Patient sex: M
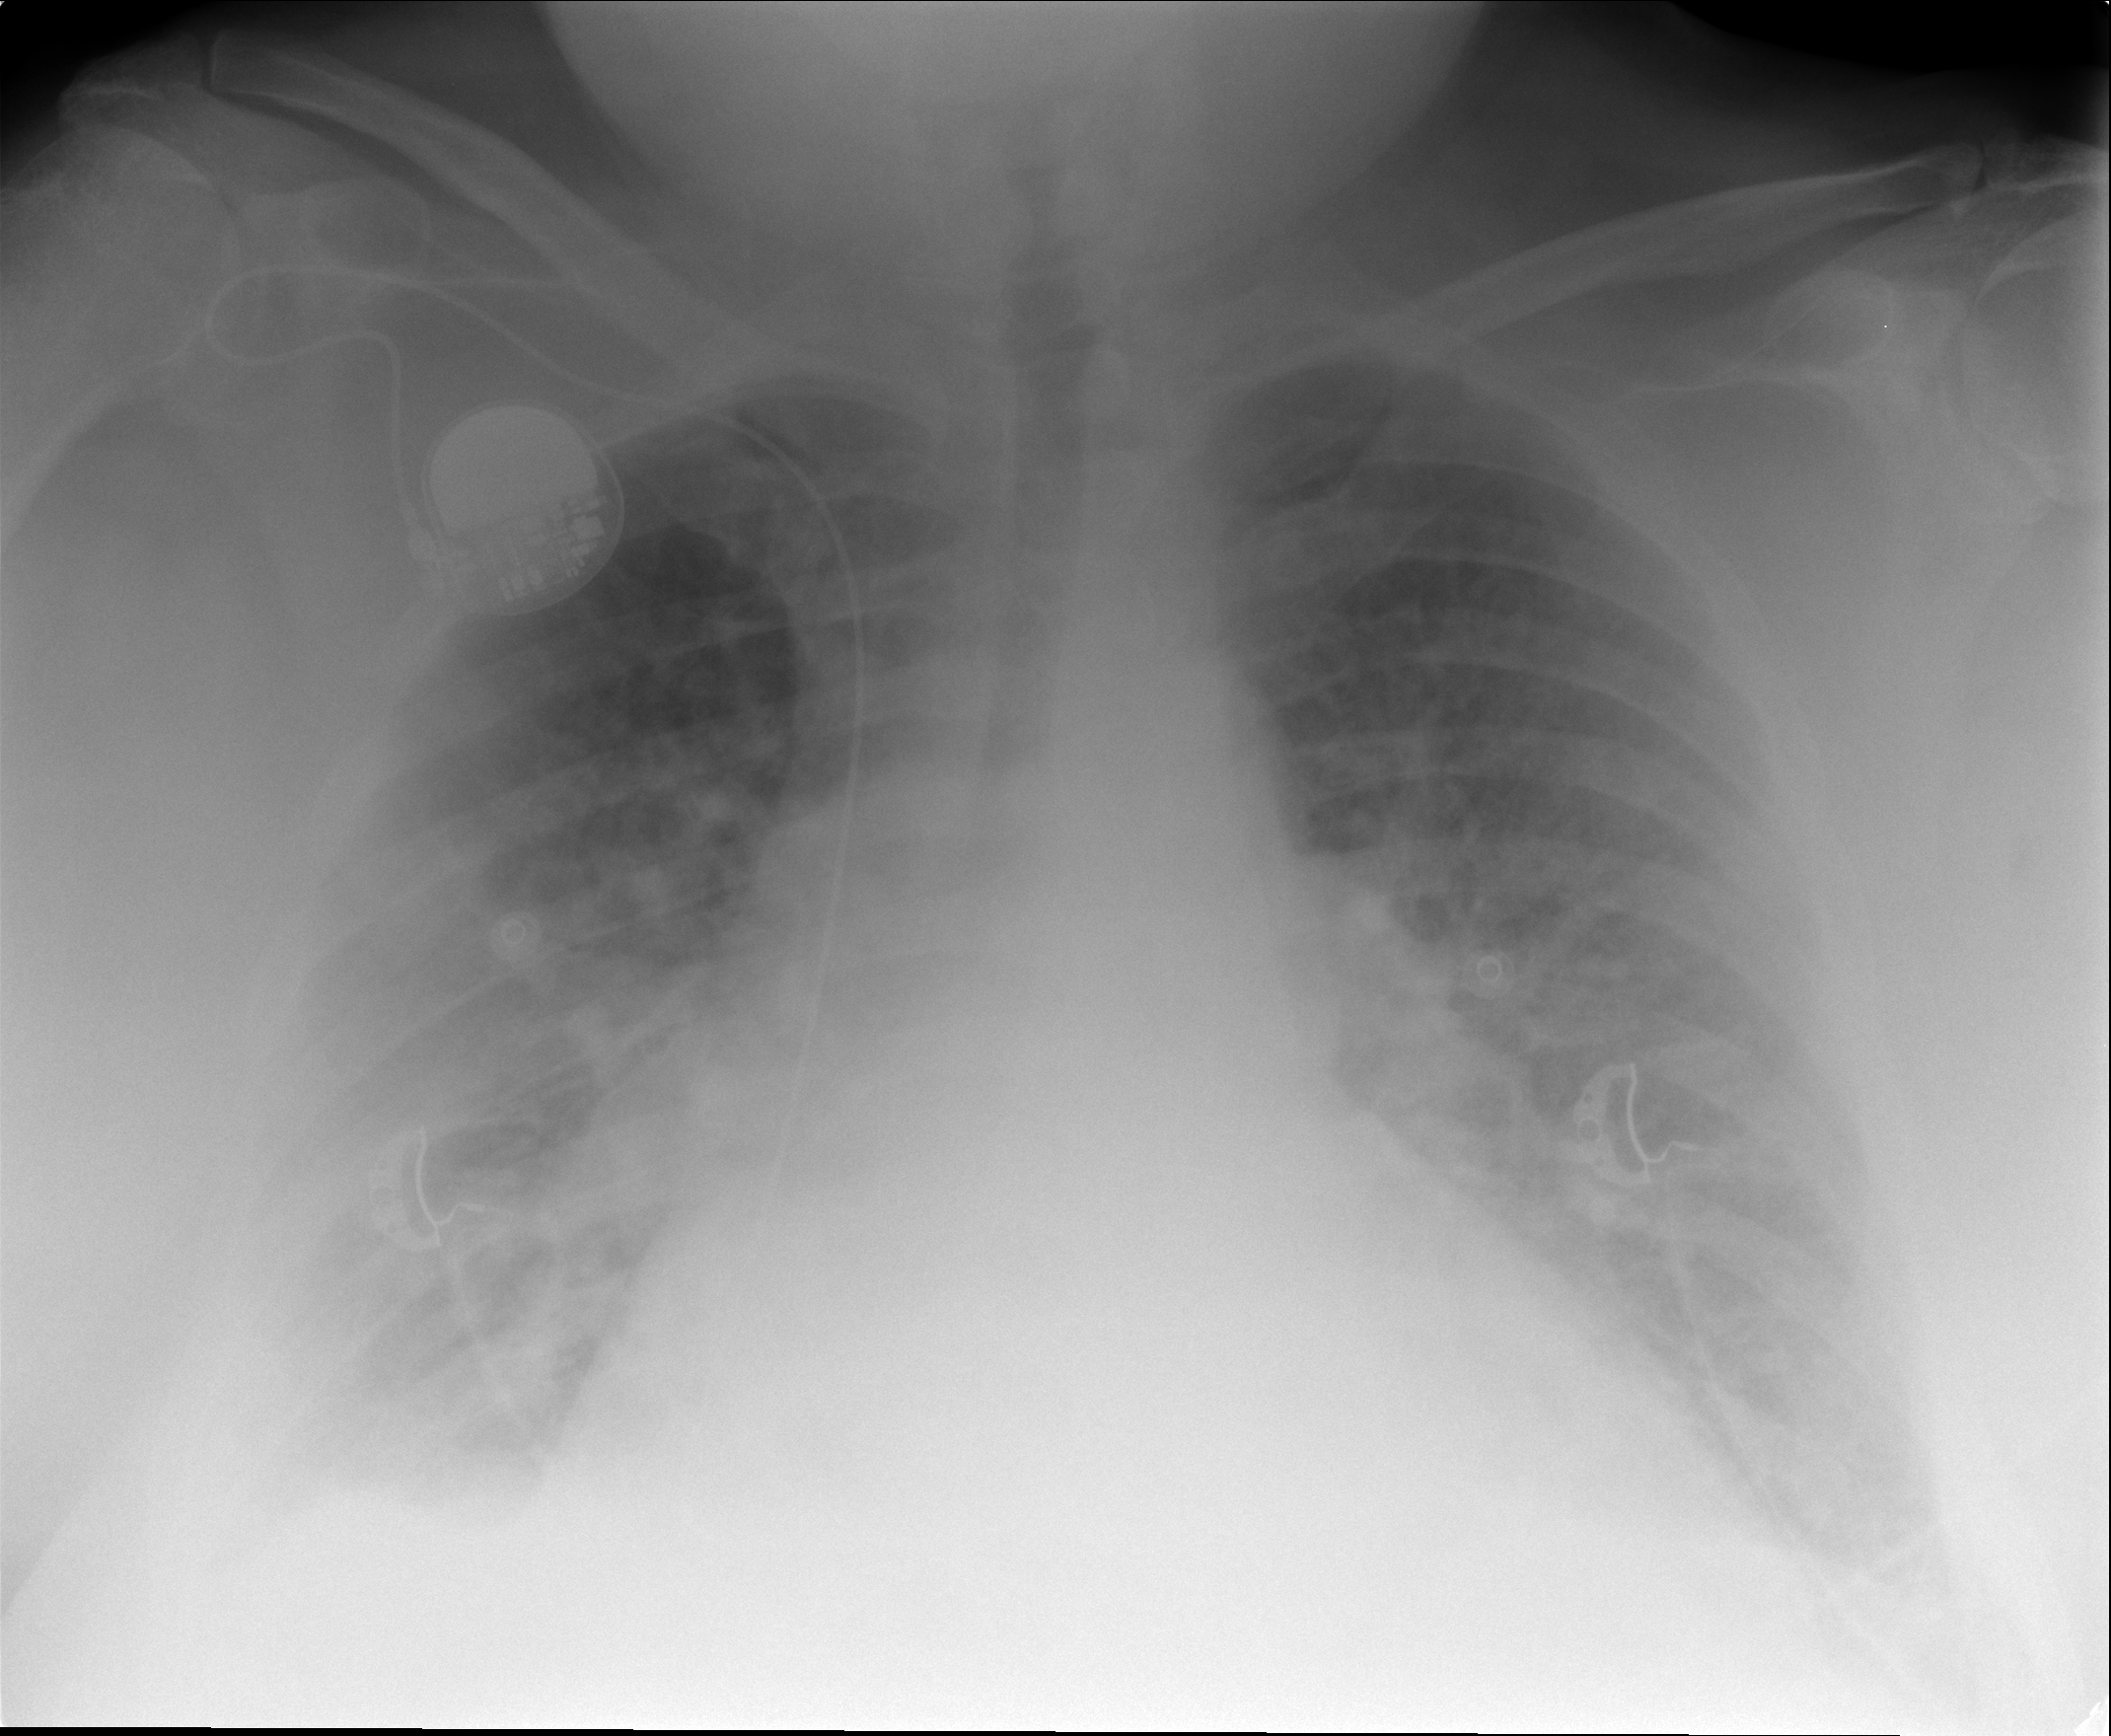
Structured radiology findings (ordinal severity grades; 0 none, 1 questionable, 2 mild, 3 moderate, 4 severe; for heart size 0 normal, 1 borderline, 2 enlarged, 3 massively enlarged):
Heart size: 2
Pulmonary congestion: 2
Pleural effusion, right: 2
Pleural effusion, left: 0
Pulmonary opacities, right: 2
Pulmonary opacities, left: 0
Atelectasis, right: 2
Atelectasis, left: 0